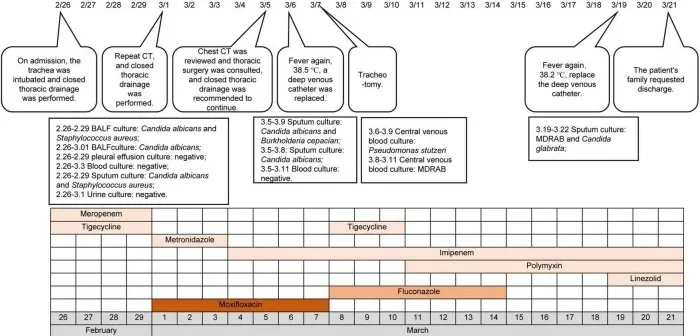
The clinical course of the patient. CRP, C-reactive protein; WBC, white blood cell; MDRAB, multidrug-resistant Acinetobacter baumannii.
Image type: chart (chart)